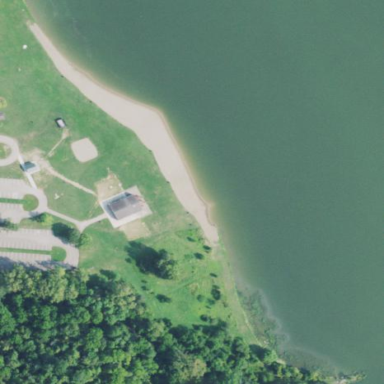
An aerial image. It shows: Sandy beach perfect for swimming.